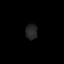
Tissue: lung
Cell type: Myeloid cells
Senescence score: 0.5953
Nuclear area (px): 174
Mean DAPI intensity: 37.753